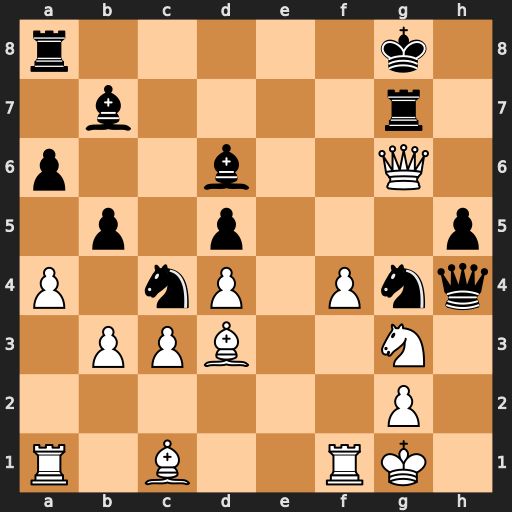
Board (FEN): r5k1/1b4r1/p2b2Q1/1p1p3p/P1nP1Pnq/1PPB2N1/6P1/R1B2RK1
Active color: w
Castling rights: -
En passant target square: -
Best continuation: Qxg7+ Kxg7 Nf5+ Kf6 Nxh4